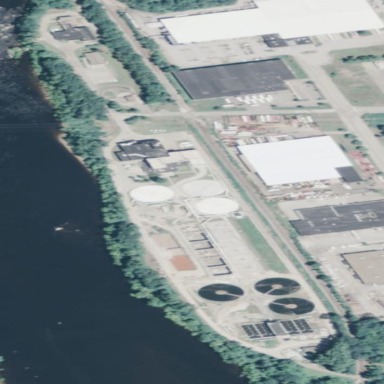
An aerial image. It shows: View of wastewater plant.